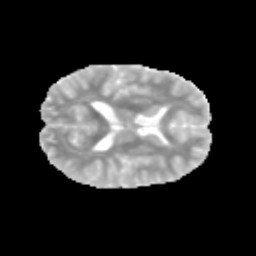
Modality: MD
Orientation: axial
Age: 12
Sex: male
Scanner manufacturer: siemens
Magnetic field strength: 3 T
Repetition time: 3.8 s
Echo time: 0.07 s